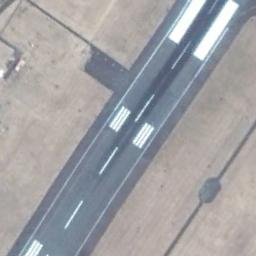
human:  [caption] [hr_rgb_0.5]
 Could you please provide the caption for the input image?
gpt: The runway is on the bare land .

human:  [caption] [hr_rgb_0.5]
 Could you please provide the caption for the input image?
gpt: The runway is surrounded by grass .

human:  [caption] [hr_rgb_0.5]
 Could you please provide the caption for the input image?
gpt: The runway goes through the open area and several touchdown zone markings and aiming point markings are on the runway .

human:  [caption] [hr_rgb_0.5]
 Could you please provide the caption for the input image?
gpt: Next to the runway is a large patch of brown bare land with white short and thick markings on the runway .

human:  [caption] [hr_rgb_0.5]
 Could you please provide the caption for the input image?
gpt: There are empty land beside the runway .